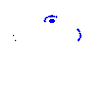
Particle: electron